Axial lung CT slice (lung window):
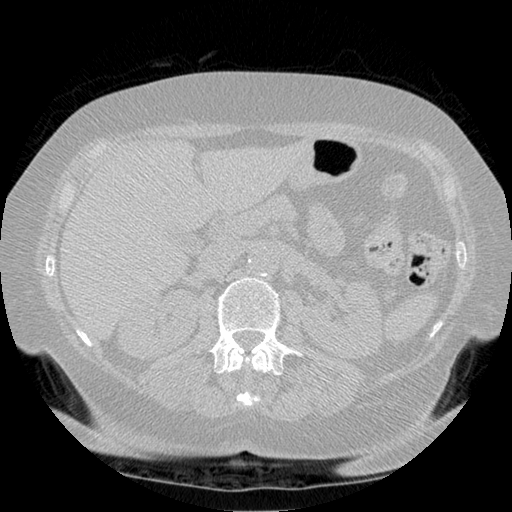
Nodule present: no